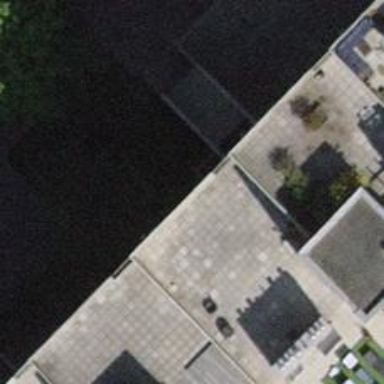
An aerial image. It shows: Set of concrete steps.